Question: I have three images with me and i want them to appear on first layout xml like a splash view so that they can be viewed only once i.e that activity will be called only once when app get's installed or if app get's a new update otherwise app should always start from the Second activity, i don't know how should i begin with this :

Can any one tell me any idea how this can be done.
To show splash for only once.
<URL>
Coding will be much appreciated.
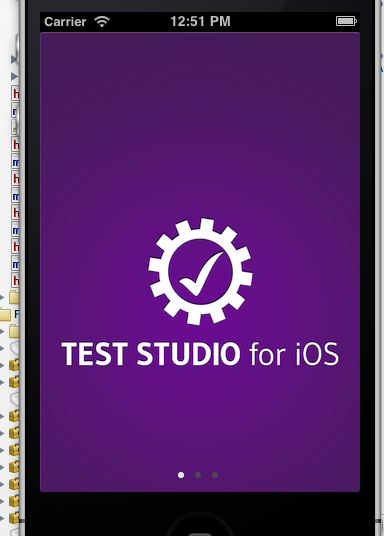
Answer: '''
In your activity:
SharedPreferences mPrefs;
final String welcomeScreenShownPref = "welcomeScreenShown";
/** Called when the activity is first created. */
@Override
public void onCreate(Bundle savedInstanceState) {
super.onCreate(savedInstanceState);
setContentView(R.layout.main);
mPrefs = PreferenceManager.getDefaultSharedPreferences(this);
// second argument is the default to use if the preference can't be found
Boolean welcomeScreenShown = mPrefs.getBoolean(welcomeScreenShownPref, false);
if (!welcomeScreenShown) {
// here you can launch another activity if you like
// the code below will display a popup
String whatsNewTitle = getResources().getString(R.string.whatsNewTitle);
String whatsNewText = getResources().getString(R.string.whatsNewText);
new AlertDialog.Builder(this).setIcon(android.R.drawable.ic_dialog_alert).setTitle(whatsNewTitle).setMessage(whatsNewText).setPositiveButton(
R.string.ok, new DialogInterface.OnClickListener() {
public void onClick(DialogInterface dialog, int which) {
dialog.dismiss();
}
}).show();
SharedPreferences.Editor editor = mPrefs.edit();
editor.putBoolean(welcomeScreenShownPref, true);
editor.commit(); // Very important to save the preference
}
}
'''